Field crop: maize
Growth stage: 2
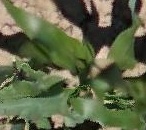
Species: maize